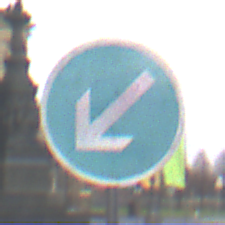
Verkehrszeichen: VorgeschriebeneVorbeifahrtLinks
Umgebung: Outdoor, Urban
Tageszeit: MorningAfternoon
Wetter: PartlyCloudy
Licht: Natural
Jahreszeit: NotSpecified
Kontrast: LowContrast